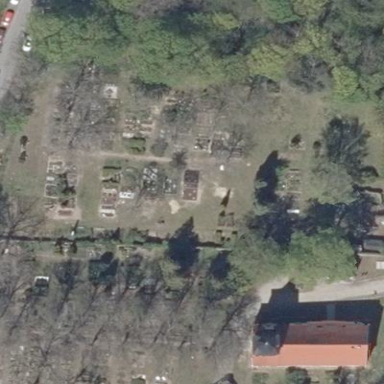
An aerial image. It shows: Cemetery with wall surrounding it.